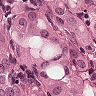
Metastatic tissue present: yes